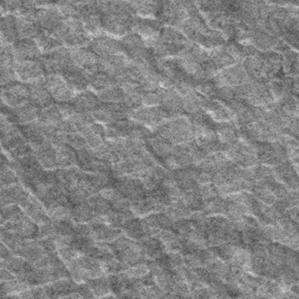
Label: frost